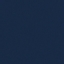
Land use / land cover class: SeaLake